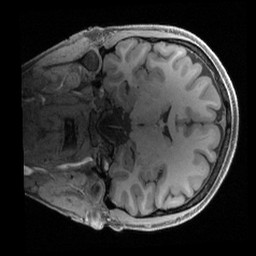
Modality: T1w
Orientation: coronal
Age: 26
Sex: female
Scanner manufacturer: siemens
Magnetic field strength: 3 T
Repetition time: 2.4 s
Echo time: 0.00241 s